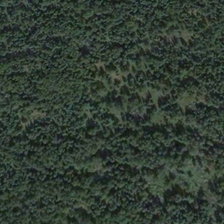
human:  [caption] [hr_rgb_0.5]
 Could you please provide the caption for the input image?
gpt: many green trees form a piece of forest .

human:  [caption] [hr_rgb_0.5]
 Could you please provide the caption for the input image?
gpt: many green trees form a piece of forest .

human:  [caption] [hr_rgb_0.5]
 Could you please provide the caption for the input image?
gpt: many green trees form a piece of forest .

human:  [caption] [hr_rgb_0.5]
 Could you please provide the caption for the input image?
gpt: many green trees form a piece of forest .

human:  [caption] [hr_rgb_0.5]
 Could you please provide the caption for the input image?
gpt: many green trees form a piece of forest .